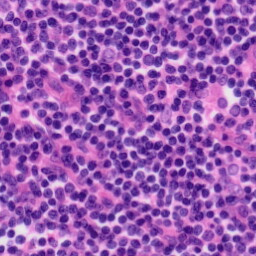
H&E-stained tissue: Tonsil